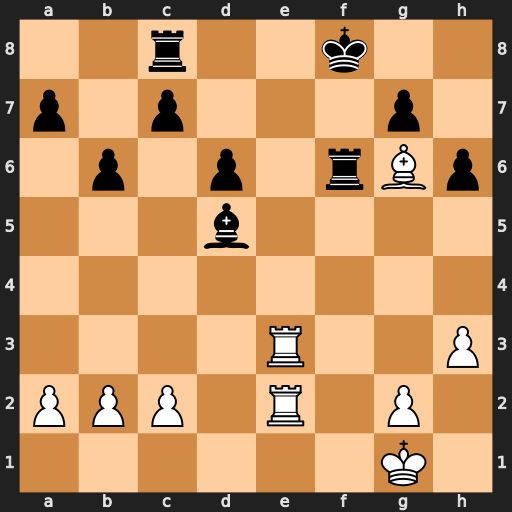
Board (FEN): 2r2k2/p1p3p1/1p1p1rBp/3b4/8/4R2P/PPP1R1P1/6K1
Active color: w
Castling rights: -
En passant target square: -
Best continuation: Re8+ Rxe8 Rxe8#